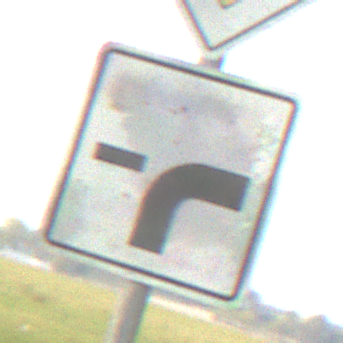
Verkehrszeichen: VerlaufVorfahrtsstrasse9
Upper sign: Vorfahrtsstrasse
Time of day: SunriseSunset
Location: Outdoor (Suburban)
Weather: PartlyCloudy
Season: NotSpecified
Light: Natural